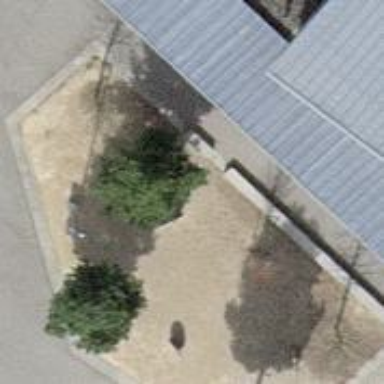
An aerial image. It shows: Concrete bench.